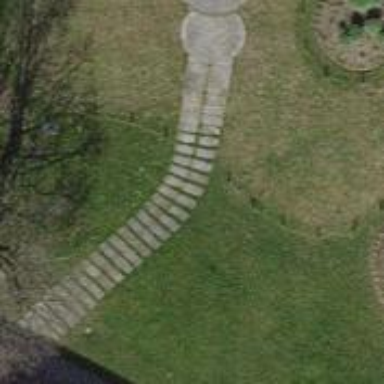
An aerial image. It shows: Path with sett surface.